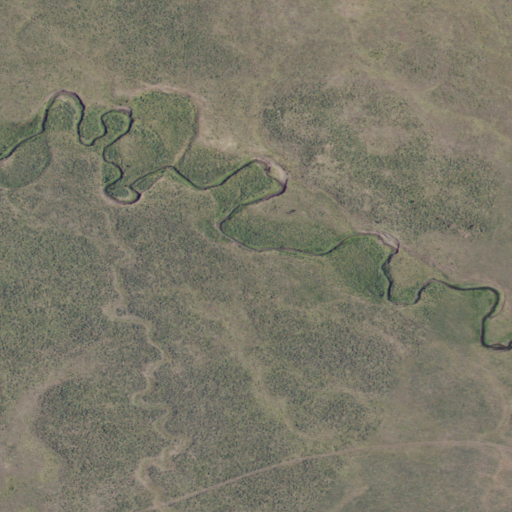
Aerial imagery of plain(s) in Idaho named Crooked Creek Flat containing shrub, woody wetlands, and herbaceous wetlands